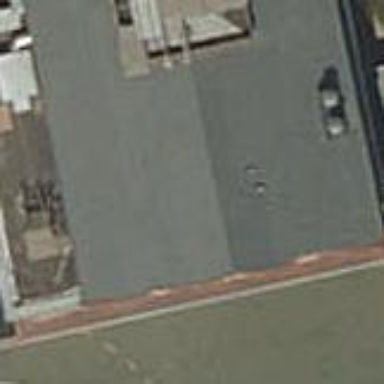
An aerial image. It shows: Part of building.